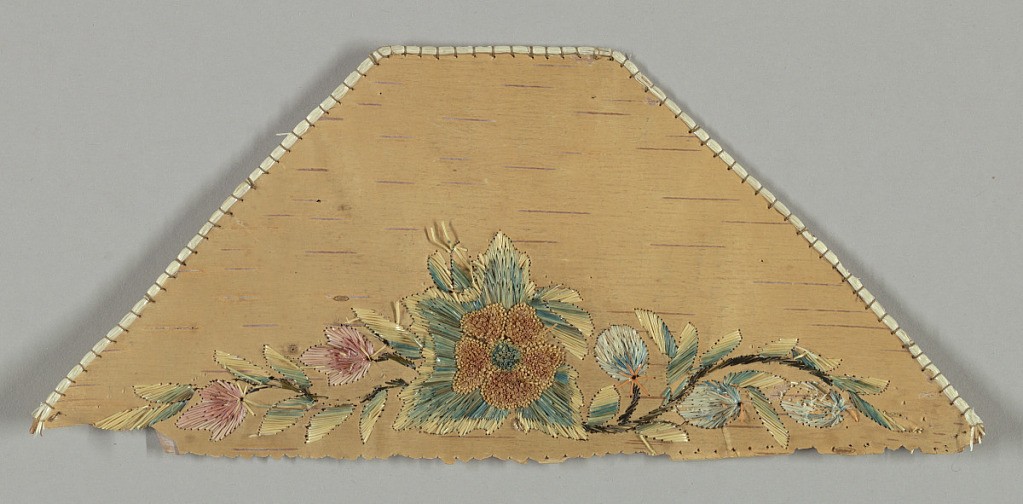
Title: Textile
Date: late 19th century
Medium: birch bark embroidered with dyed porcupine quills
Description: Rhomboid-shaped piece of birch bark embroidered with dyed porcupine quills showing a large central flower, and a trailing vine with flowers and berries.